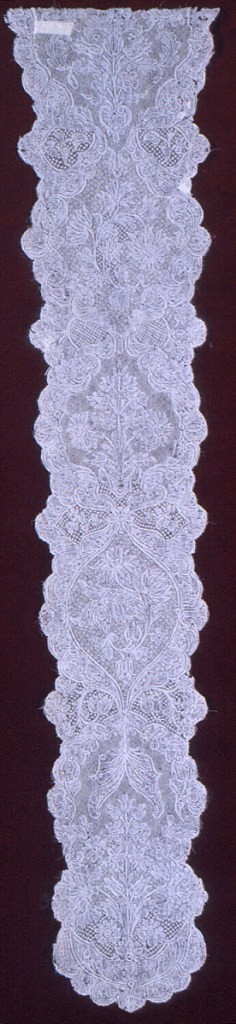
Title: Cap streamer
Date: mid-18th century
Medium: linen Technique: bobbin lace, Binche ground
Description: Binche-style lace design composed of an asymmetric pattern of floral and foliated forms, balanced by serpentine garlands and complexly-shaped volutes at intervals.